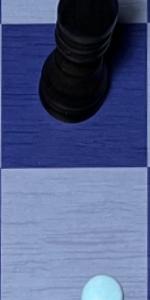
Label: Empty